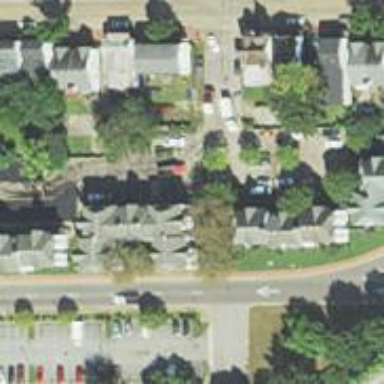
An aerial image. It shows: Neighborhood.